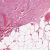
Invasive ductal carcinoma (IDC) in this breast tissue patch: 0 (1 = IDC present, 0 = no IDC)